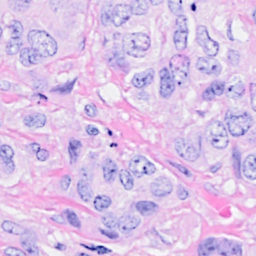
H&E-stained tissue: Breast